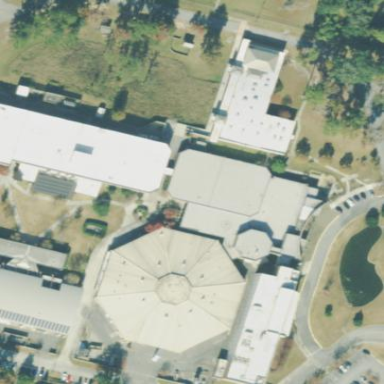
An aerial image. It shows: College building.